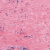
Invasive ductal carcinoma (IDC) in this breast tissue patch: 0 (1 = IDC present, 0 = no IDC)